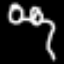
Label: frog